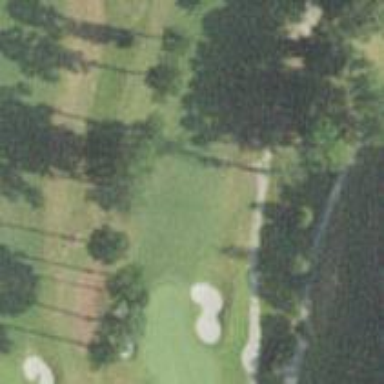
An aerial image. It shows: View of golf hole.